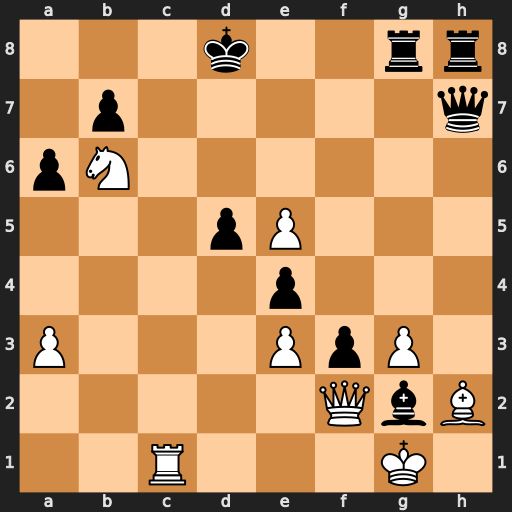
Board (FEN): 3k2rr/1p5q/pN6/3pP3/4p3/P3PpP1/5QbB/2R3K1
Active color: w
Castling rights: -
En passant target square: -
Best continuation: Rc8+ Ke7 Rc7+ Ke6 Rxh7